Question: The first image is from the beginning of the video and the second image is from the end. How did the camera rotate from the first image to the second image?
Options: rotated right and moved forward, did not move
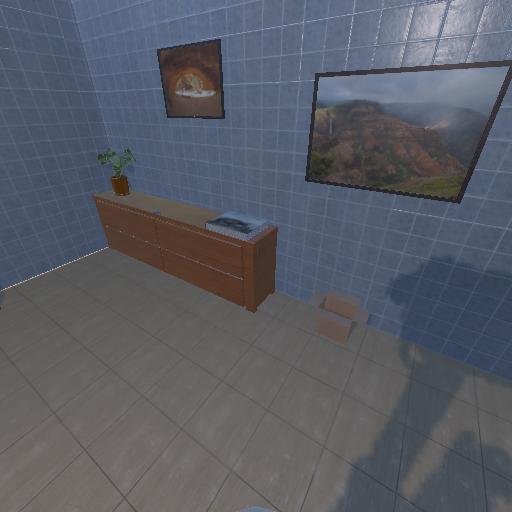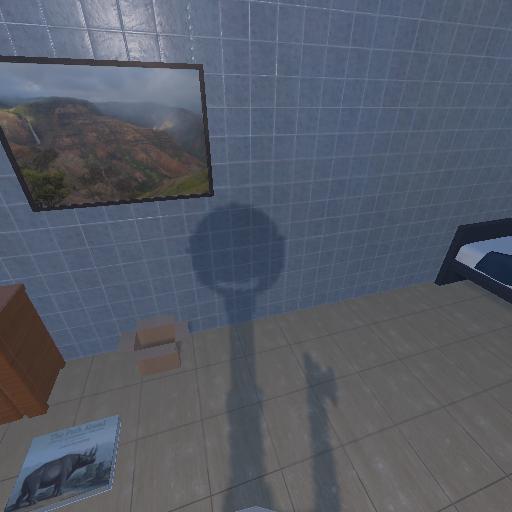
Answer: rotated right and moved forward